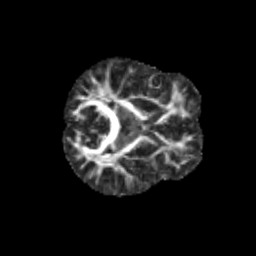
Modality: FA
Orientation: axial
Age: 10
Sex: male
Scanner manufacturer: siemens
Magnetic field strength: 3 T
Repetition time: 3.8 s
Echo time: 0.07 s